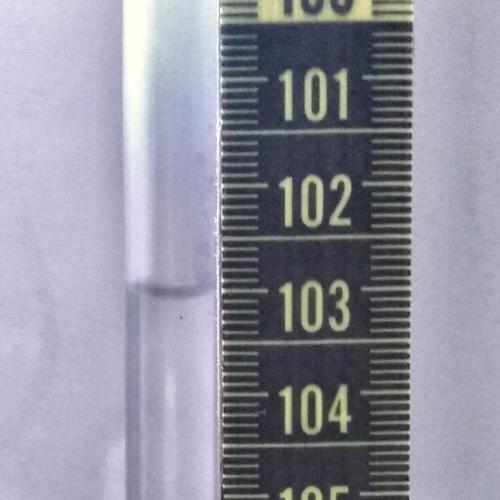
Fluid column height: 103.0 cm